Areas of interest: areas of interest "Chaguhang Toll Station (G2 Jinghu Expressway Exit towards Wuqing)"
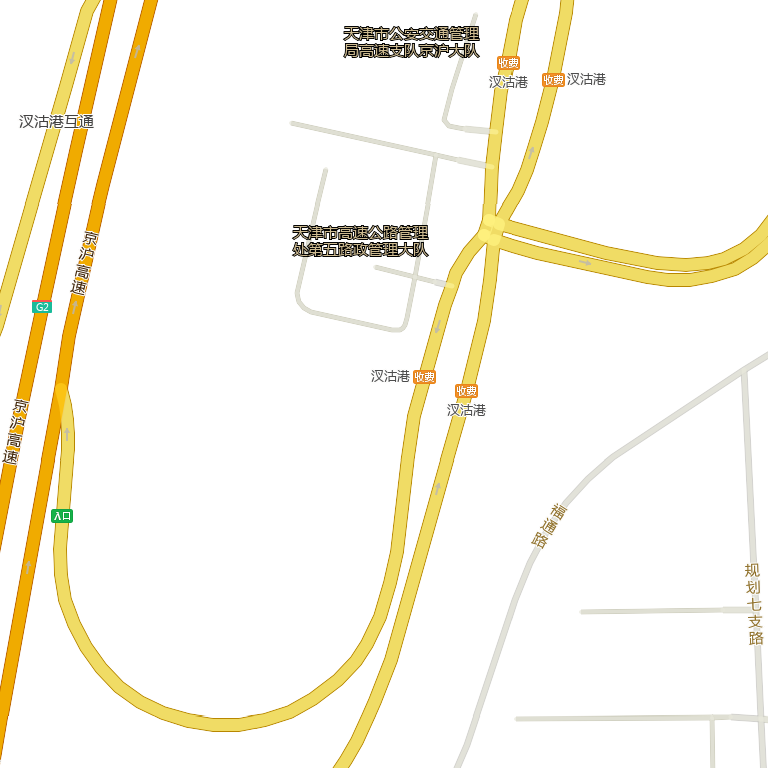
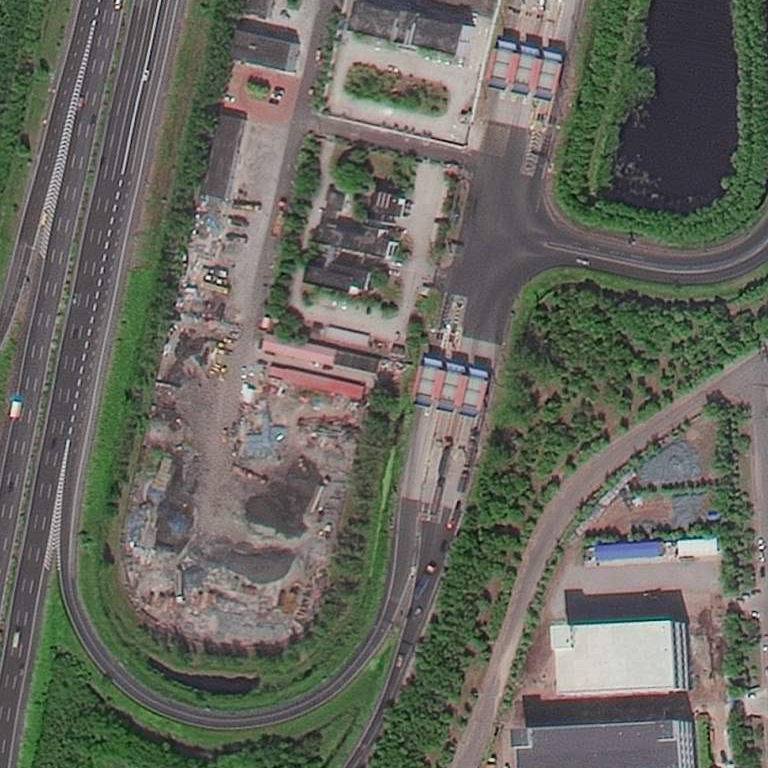